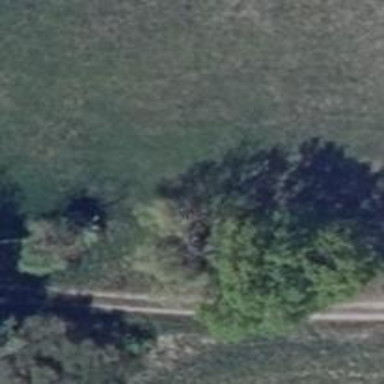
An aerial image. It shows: Row of trees in natural setting.